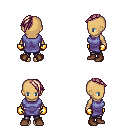
a pixel art fantasy rpg character, female body template, human, tanned skin, chain tabard jacket, metal pants, white blonde long mohawk hairstyle, gold gloves, brown shoes, four views (front, back, left, right), 2x2 character sprite sheet, small pixel art, hard edges, no anti-aliasing